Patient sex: M
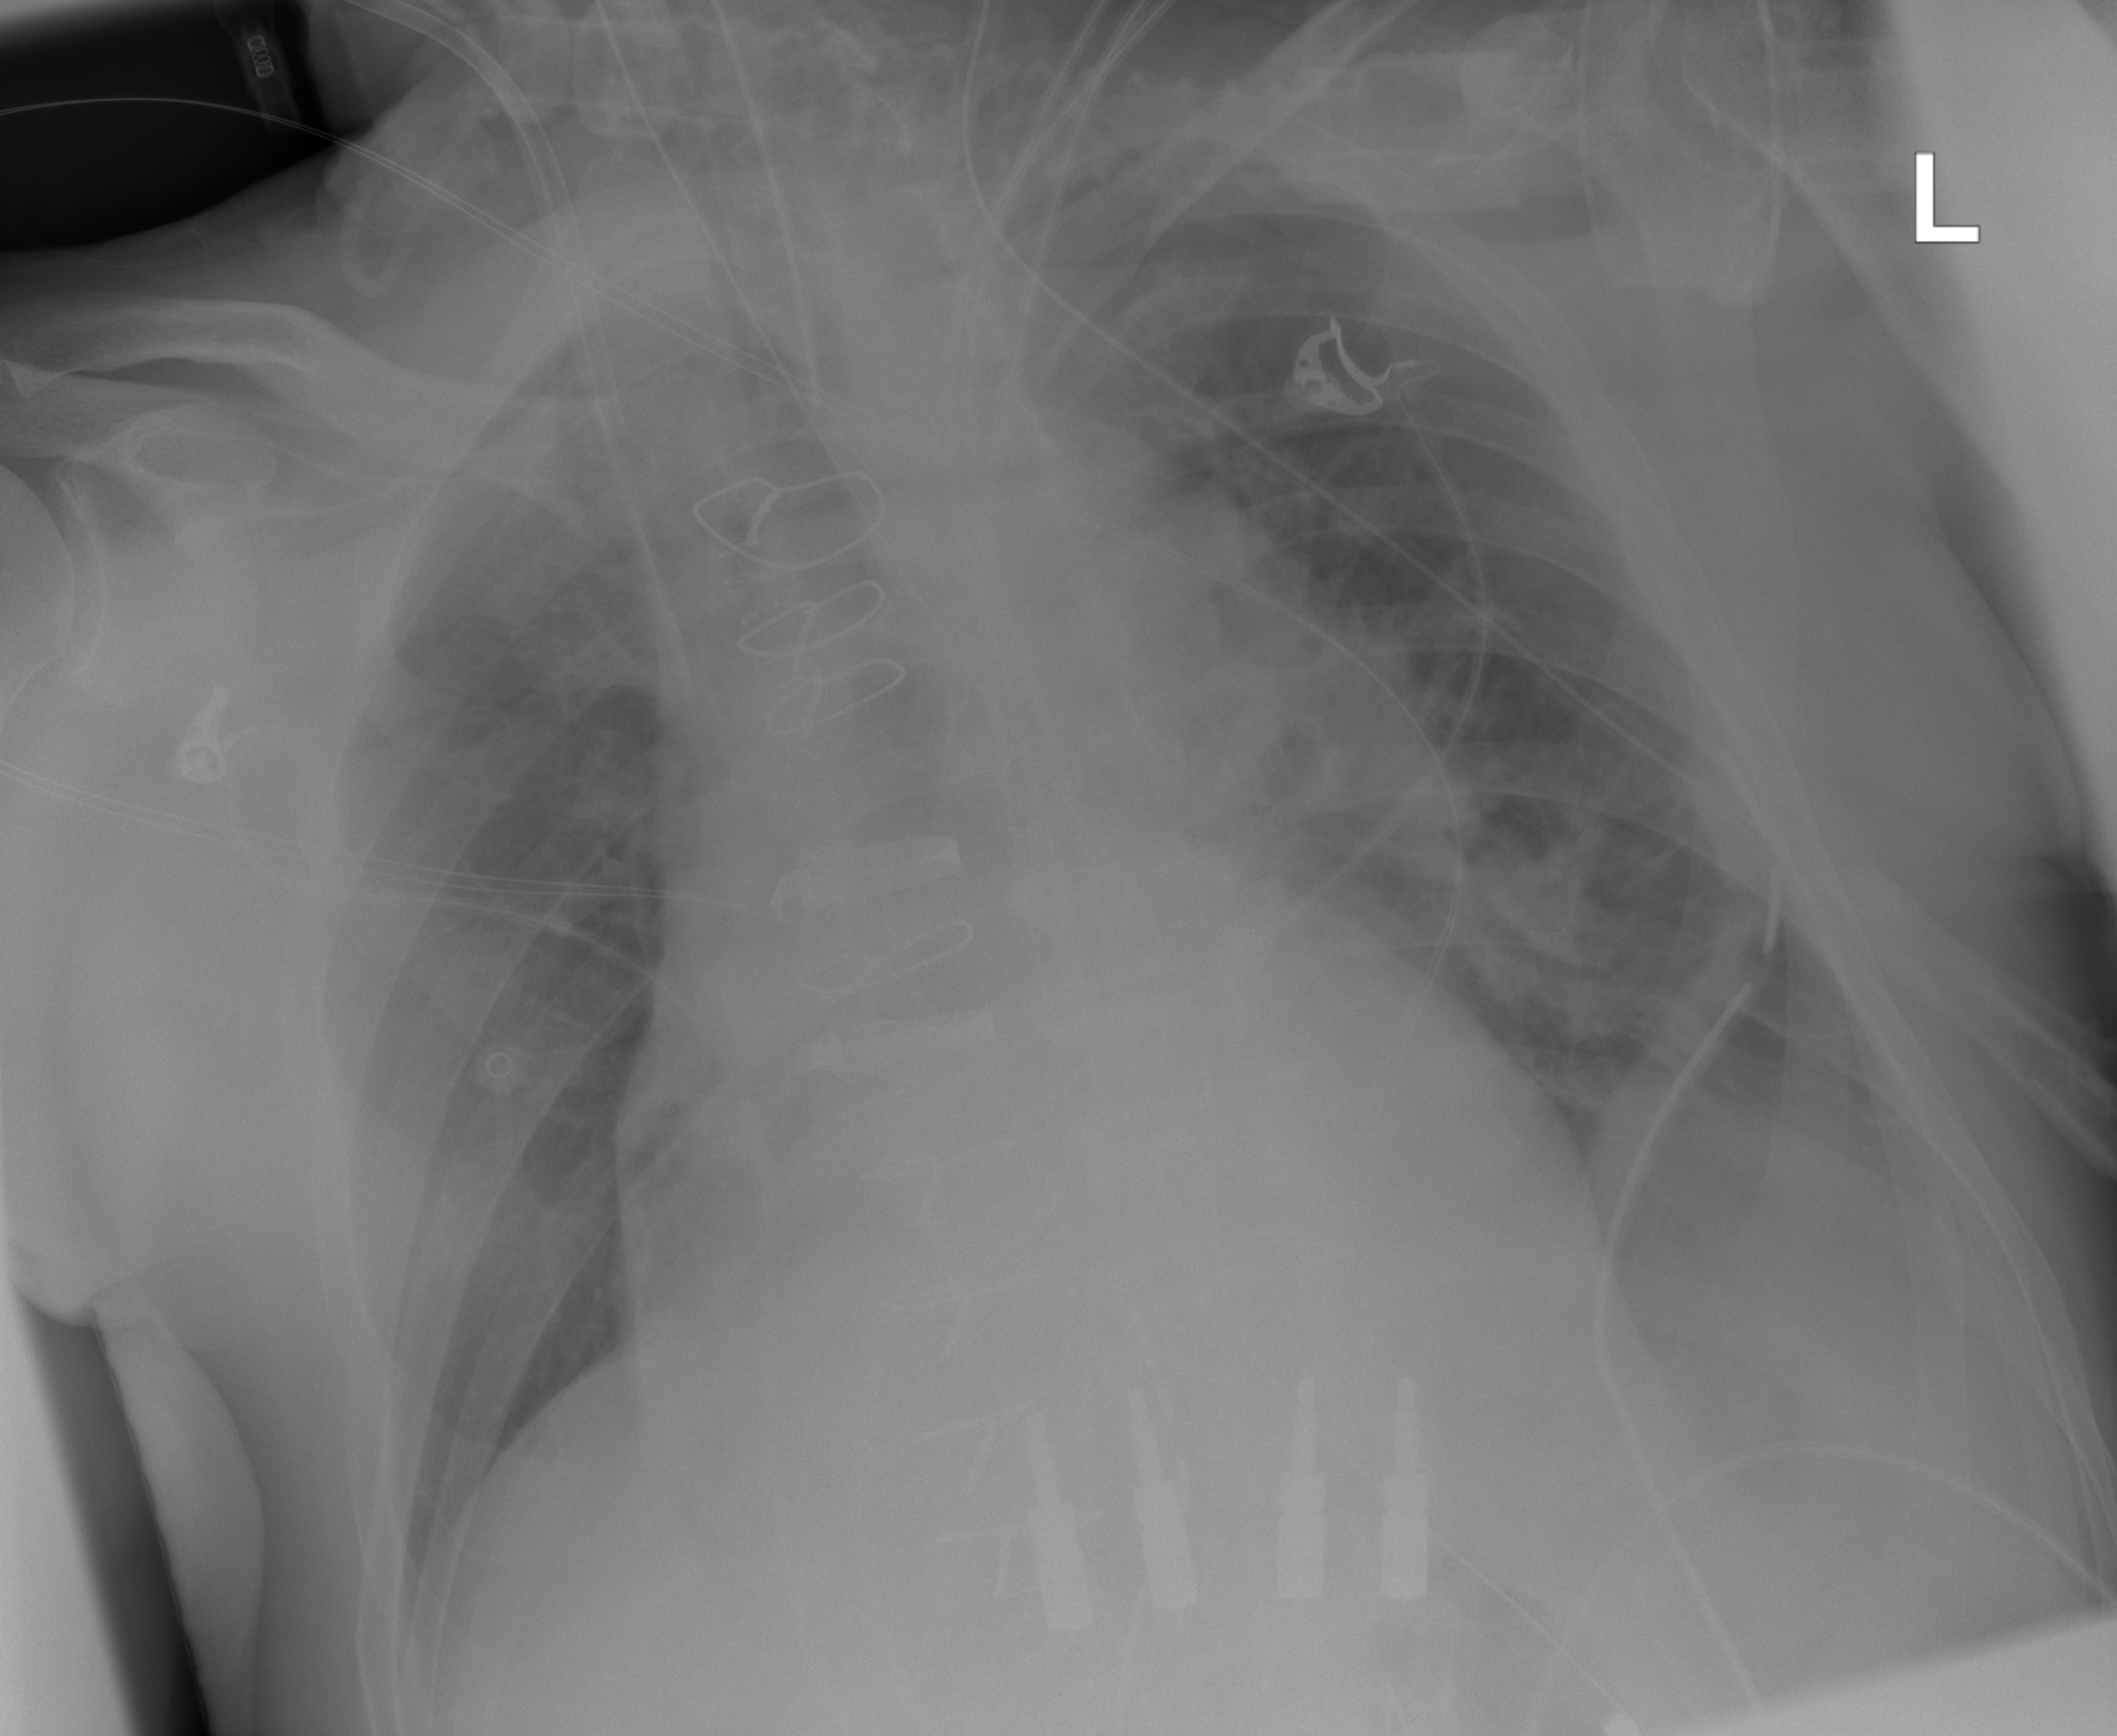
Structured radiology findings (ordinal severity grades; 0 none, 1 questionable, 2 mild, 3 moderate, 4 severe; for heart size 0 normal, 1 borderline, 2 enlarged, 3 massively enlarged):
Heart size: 2
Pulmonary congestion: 0
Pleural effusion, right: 0
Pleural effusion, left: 2
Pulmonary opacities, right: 0
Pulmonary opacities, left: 0
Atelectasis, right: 0
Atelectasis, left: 2